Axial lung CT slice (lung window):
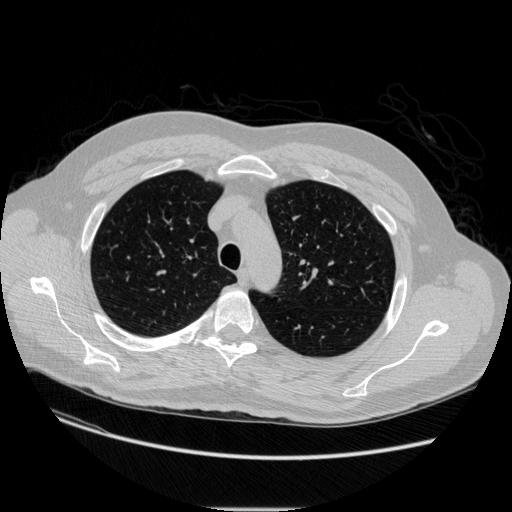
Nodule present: no